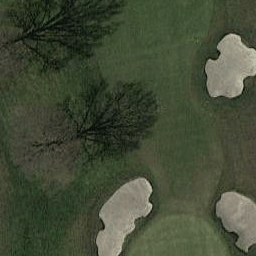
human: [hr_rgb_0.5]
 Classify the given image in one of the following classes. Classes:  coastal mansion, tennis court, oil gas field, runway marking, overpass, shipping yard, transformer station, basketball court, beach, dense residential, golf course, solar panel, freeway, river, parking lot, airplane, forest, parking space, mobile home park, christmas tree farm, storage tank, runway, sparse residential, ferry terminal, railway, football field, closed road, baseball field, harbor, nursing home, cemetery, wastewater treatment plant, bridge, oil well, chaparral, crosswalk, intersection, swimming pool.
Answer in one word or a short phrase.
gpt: golf course